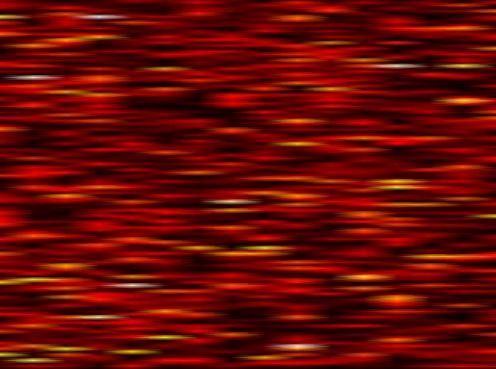
Label: OFDM